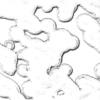
Label: not_dusty